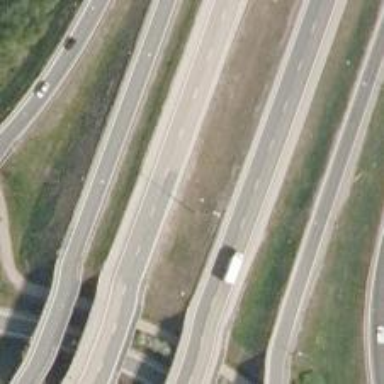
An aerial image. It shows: Asphalt motorway.